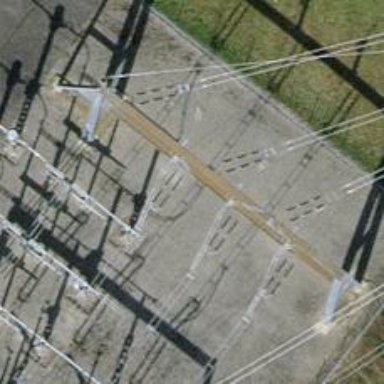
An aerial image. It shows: Insulator used in power systems.